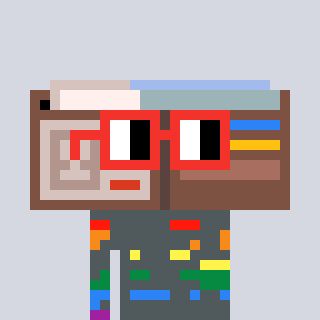
a pixel art character with square red glasses, a wallet-shaped head and a teal-colored body on a cool background